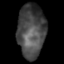
Tissue: skin
Cell type: Epithelial cells
Senescence score: 0.2846
Nuclear area (px): 1446
Mean DAPI intensity: 73.089